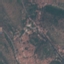
Land use / land cover class: HerbaceousVegetation